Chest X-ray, PA view. Patient: 46 years old, sex M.
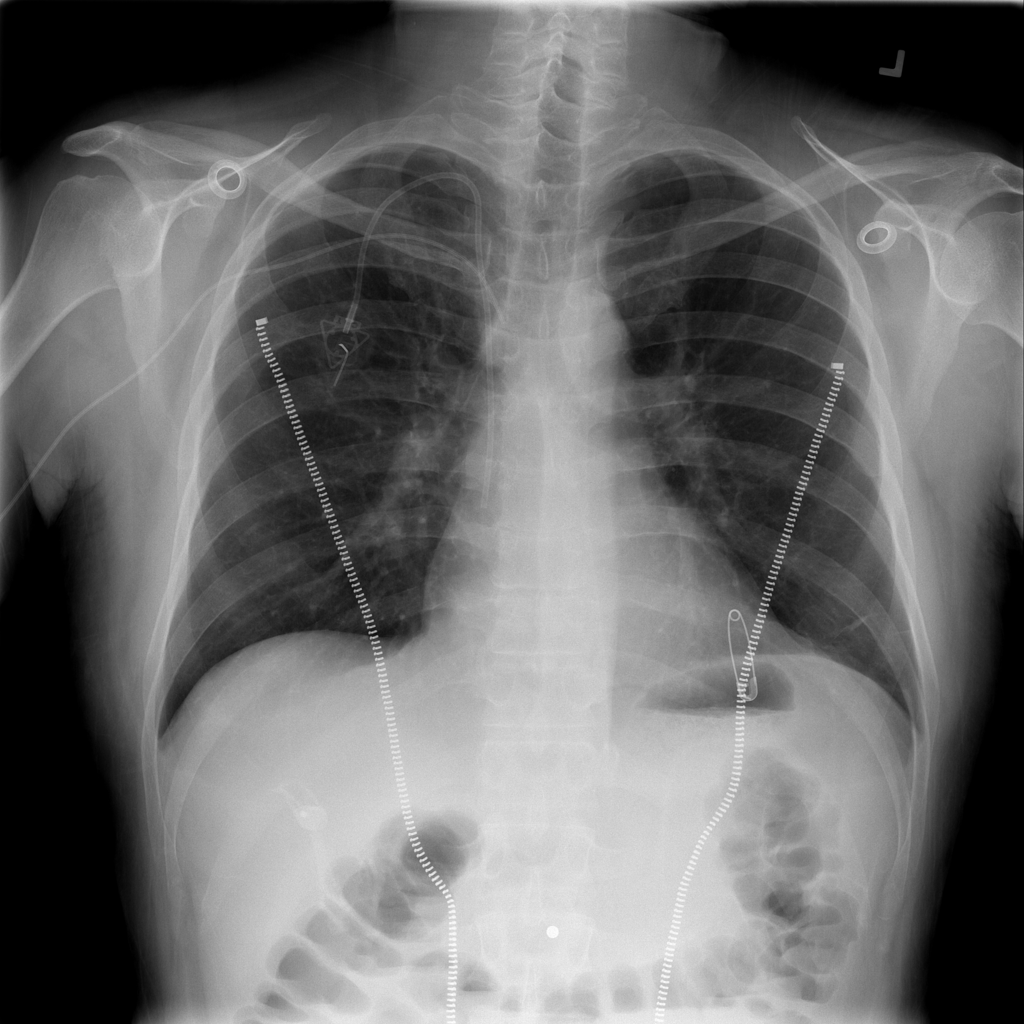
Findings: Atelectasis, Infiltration